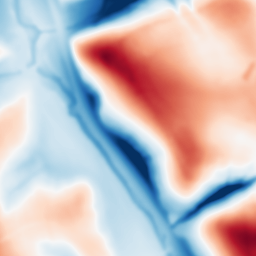
Category: multiscale
Decomposition family: dog_multiscale
Decomposition parameters: sigma_ratio: 1.6
n_scales: 6
base_sigma: 2
Upsampling method: linear_exact
Upsampling parameters: scale: 4
Upsampling scale: 4